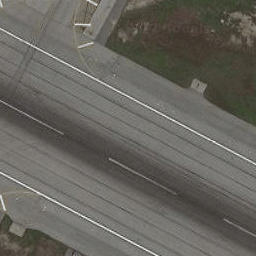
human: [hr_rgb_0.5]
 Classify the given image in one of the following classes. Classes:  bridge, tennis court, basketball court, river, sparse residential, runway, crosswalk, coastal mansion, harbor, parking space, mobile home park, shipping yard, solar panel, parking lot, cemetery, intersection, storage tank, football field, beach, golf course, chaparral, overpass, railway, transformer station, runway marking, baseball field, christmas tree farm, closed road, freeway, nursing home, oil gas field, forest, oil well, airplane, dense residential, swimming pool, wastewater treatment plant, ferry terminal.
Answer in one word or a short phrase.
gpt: runway